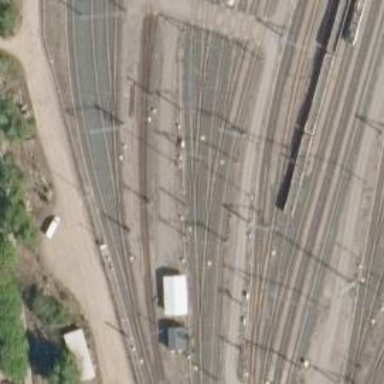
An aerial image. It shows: Rail yard with electrified contact lines for railway operations.